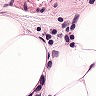
Metastatic tissue present: yes